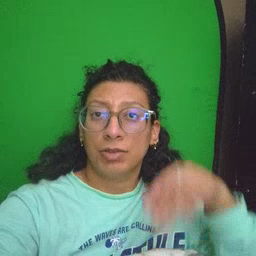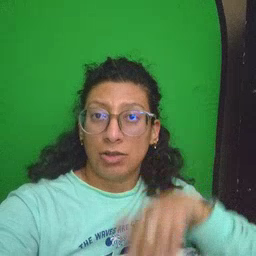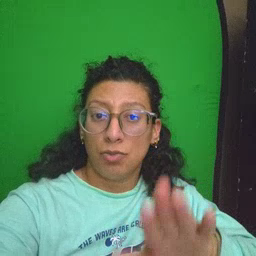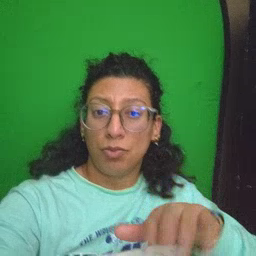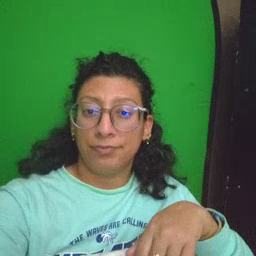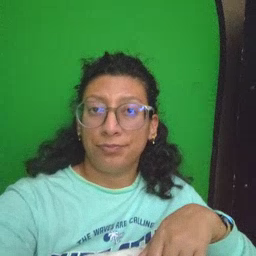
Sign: into